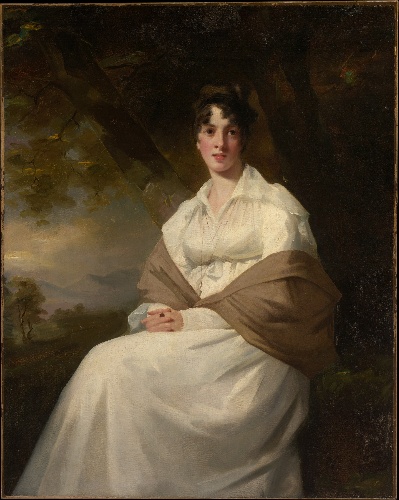
Title: Lady Maitland (Catherine Connor, died 1865)
Artist: Sir Henry Raeburn
Artist bio: British, Stockbridge, Scotland 1756–1823 Edinburgh, Scotland
Object type: Painting
Classification: Paintings
Medium: Oil on canvas
Dimensions: 49 3/4 x 39 3/4 in. (126.4 x 101 cm)
Department: European Paintings
Credit line: Gift of Jessie Woolworth Donahue, 1953
Accession year: 1953
Repository: Metropolitan Museum of Art, New York, NY
Tags: Portraits|Women